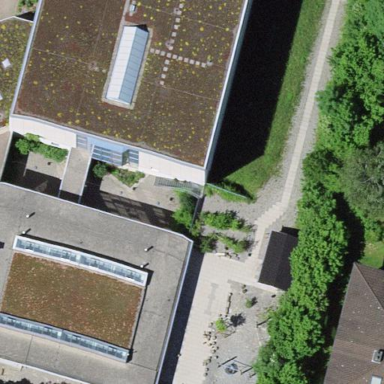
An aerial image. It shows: Kindergarten building.